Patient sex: M
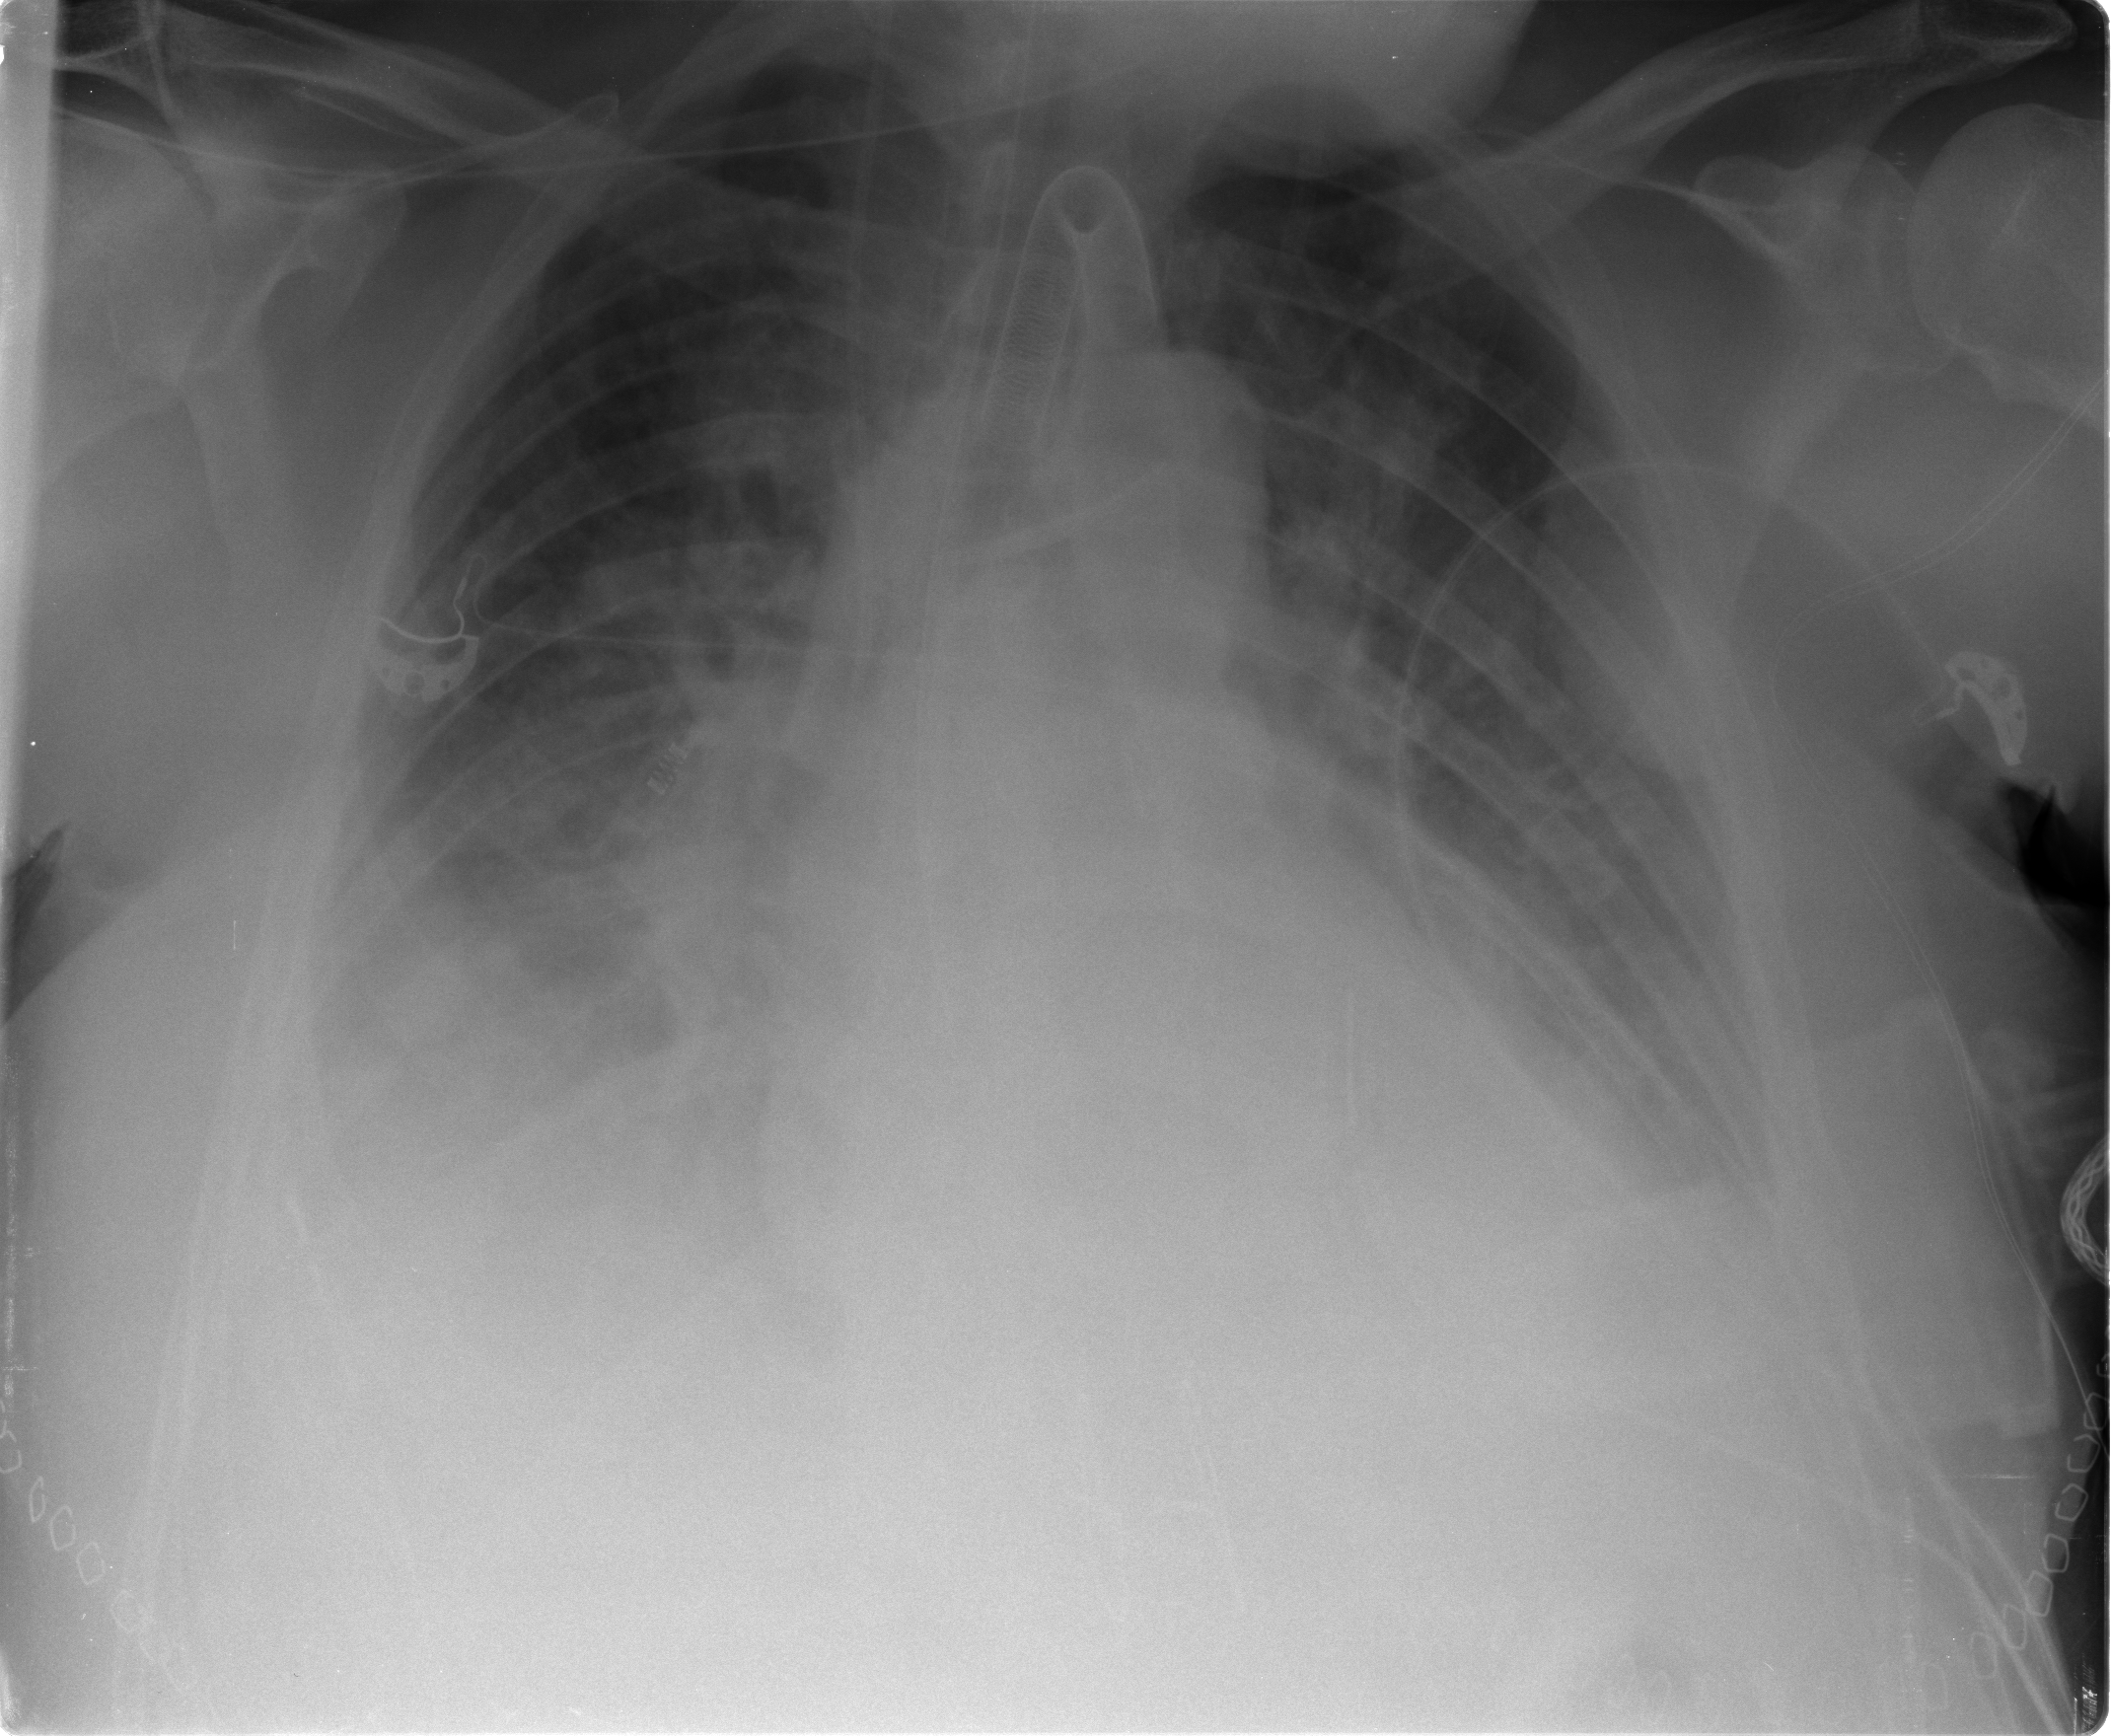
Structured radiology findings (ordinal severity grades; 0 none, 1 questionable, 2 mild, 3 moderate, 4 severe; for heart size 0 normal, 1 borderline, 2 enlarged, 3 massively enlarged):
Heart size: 2
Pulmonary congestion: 3
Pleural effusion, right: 3
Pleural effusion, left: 2
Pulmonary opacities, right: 2
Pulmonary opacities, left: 2
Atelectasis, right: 2
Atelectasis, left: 2